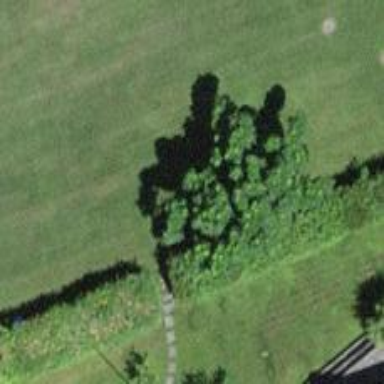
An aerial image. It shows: Single tag "natural: tree."